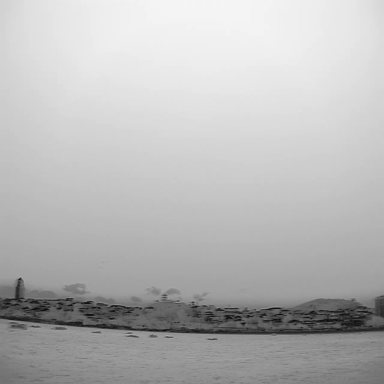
There are eight bulk_carriers in the infrared image.